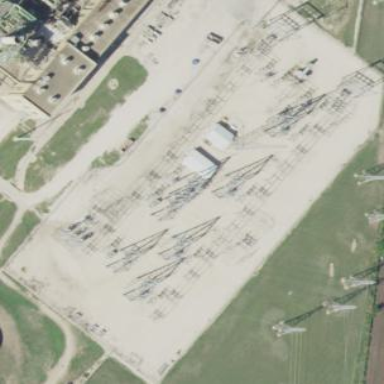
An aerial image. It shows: Outdoor power substation. The substation is at the transmission level. It is surrounded by fence.